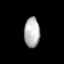
Tissue: lung
Cell type: Endothelial cells
Senescence score: 0.228
Nuclear area (px): 462
Mean DAPI intensity: 179.13